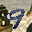
Label: 9